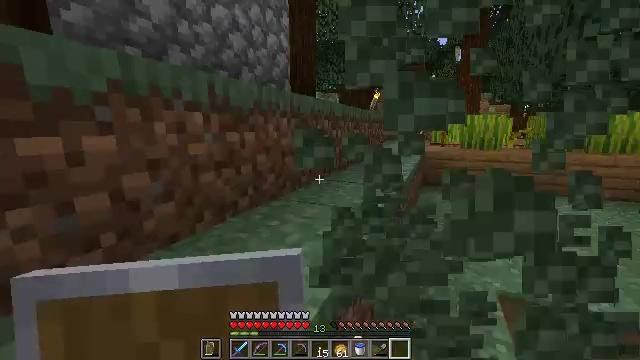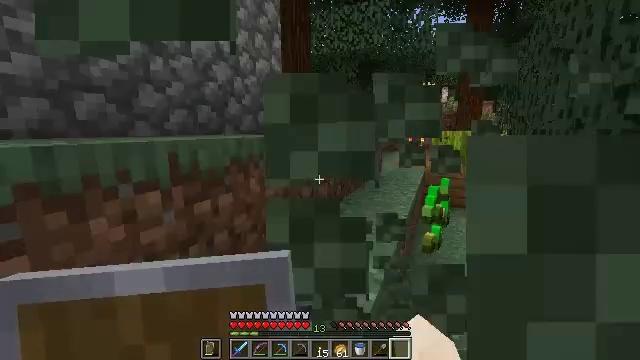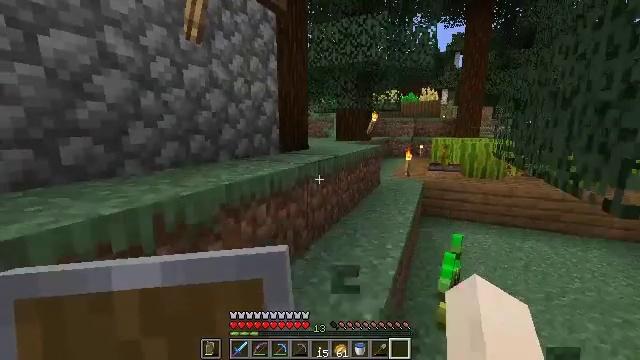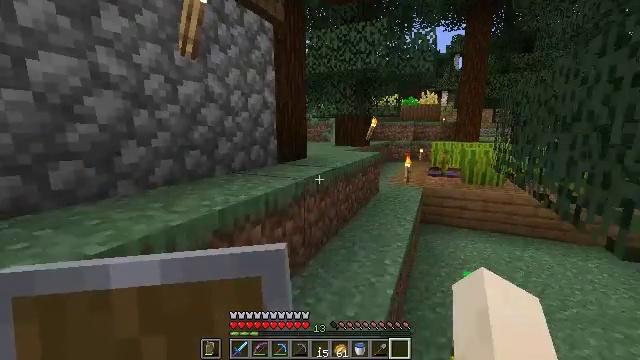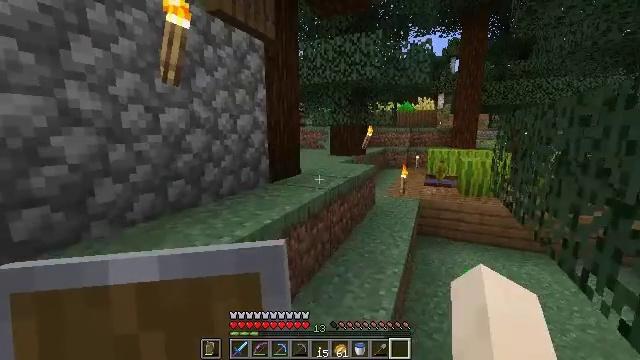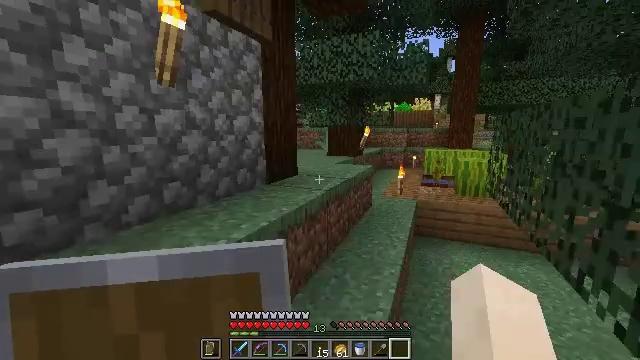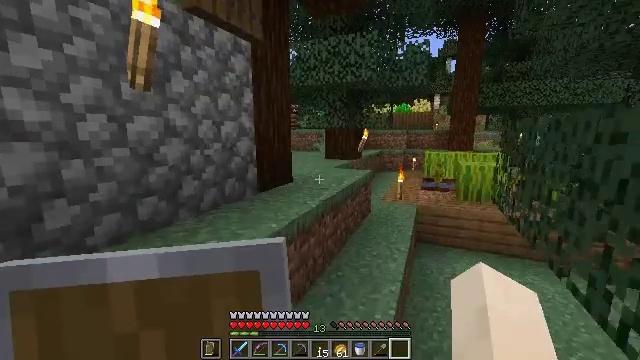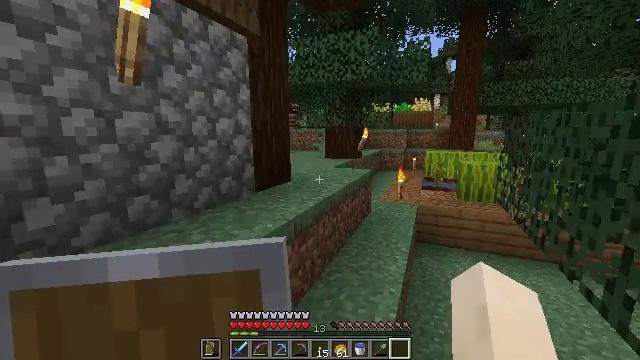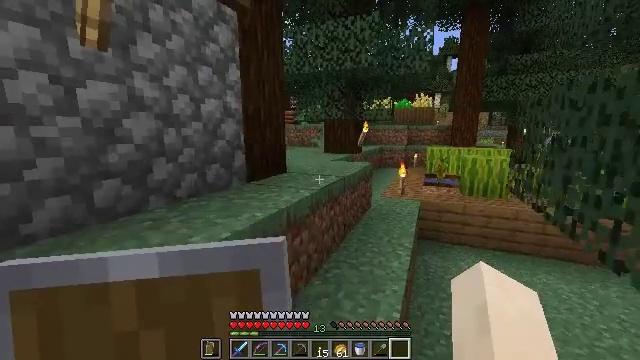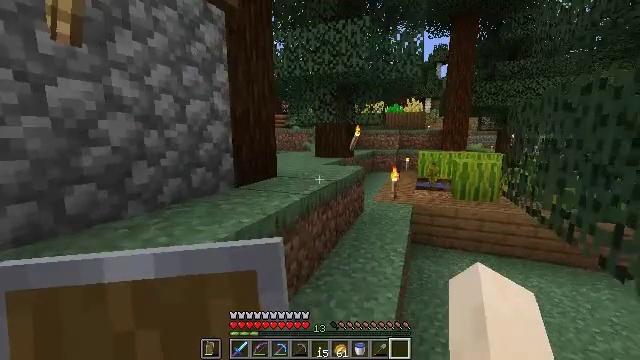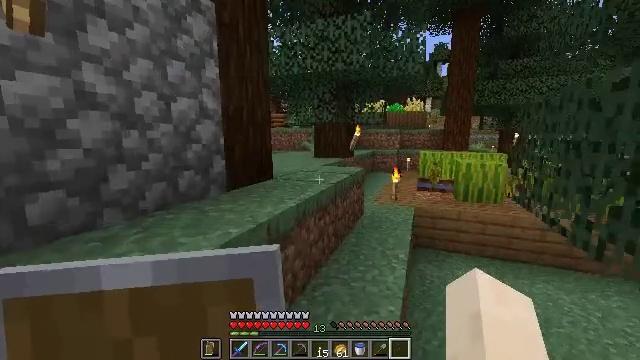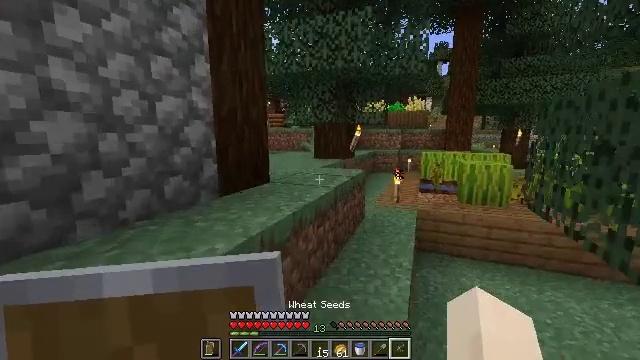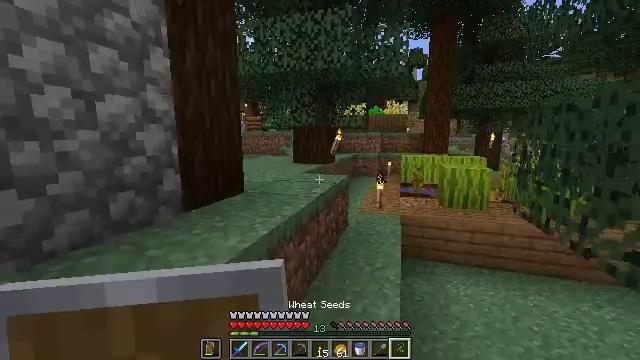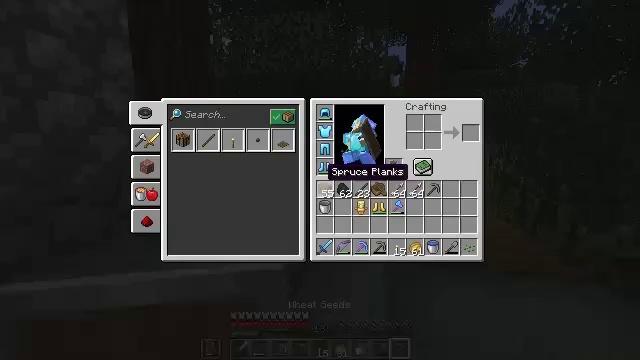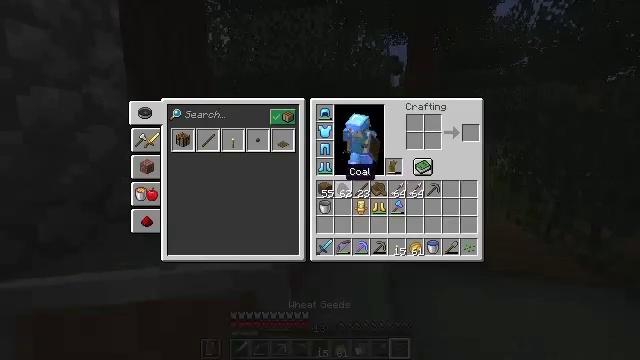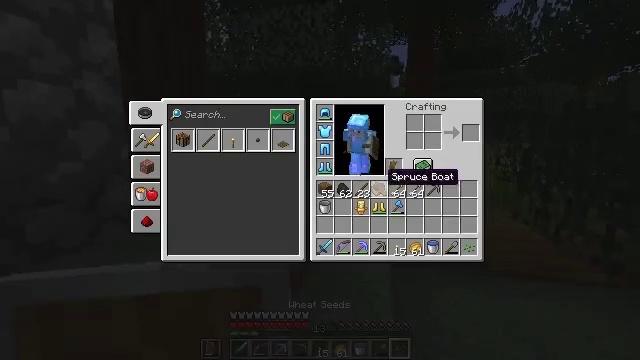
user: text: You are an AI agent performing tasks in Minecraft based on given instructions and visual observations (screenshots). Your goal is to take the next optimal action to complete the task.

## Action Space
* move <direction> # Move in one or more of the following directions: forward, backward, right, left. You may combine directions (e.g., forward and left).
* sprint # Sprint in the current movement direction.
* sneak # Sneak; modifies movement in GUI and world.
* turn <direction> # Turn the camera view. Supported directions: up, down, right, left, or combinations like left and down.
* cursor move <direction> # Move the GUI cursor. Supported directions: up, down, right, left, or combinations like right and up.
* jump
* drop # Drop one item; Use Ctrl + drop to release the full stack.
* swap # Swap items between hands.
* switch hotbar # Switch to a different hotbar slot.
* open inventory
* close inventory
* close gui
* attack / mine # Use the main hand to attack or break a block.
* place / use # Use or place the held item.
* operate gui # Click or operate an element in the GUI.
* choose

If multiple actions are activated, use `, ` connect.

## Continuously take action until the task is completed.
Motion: motion action
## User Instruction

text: Break the attached melon stem.
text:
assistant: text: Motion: move forward, jump
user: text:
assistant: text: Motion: move forward, jump
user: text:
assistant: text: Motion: move forward, jump
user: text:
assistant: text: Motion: move forward
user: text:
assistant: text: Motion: move forward
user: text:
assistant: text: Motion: move forward
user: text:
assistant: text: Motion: move forward
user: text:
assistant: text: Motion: move forward
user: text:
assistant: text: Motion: move forward, turn right and up
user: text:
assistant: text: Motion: move forward
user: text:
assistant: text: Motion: move forward
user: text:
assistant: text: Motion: move forward, turn right
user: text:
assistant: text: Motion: move forward, turn right, open inventory
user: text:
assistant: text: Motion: cursor move right, open inventory
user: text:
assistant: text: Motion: cursor move right
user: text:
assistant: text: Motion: cursor move right
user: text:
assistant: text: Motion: no_op
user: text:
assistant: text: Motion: sneak, cursor move right
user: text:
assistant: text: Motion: sneak
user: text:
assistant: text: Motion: sneak
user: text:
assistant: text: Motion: sneak
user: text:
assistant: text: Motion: sneak
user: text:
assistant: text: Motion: sneak, cursor move right and down
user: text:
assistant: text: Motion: sneak, cursor move right and down
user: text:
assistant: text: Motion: no_op
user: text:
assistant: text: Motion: no_op
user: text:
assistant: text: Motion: no_op
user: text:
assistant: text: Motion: no_op
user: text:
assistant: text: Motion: no_op
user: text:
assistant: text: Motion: no_op